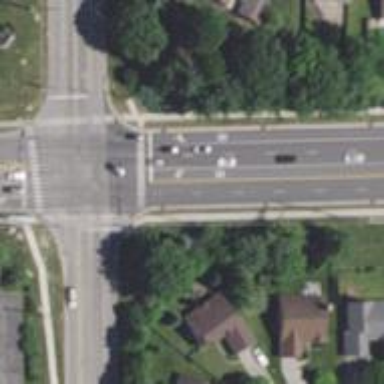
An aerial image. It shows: Primary highway with separate asphalt sidewalks.